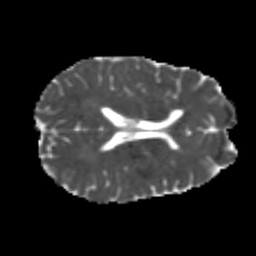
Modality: MD
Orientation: axial
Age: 24
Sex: male
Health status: healthy
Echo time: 0.074 s